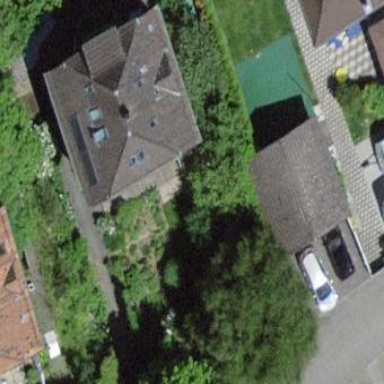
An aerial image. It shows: Hipped roof house.